Question: What is the value of this measurement?
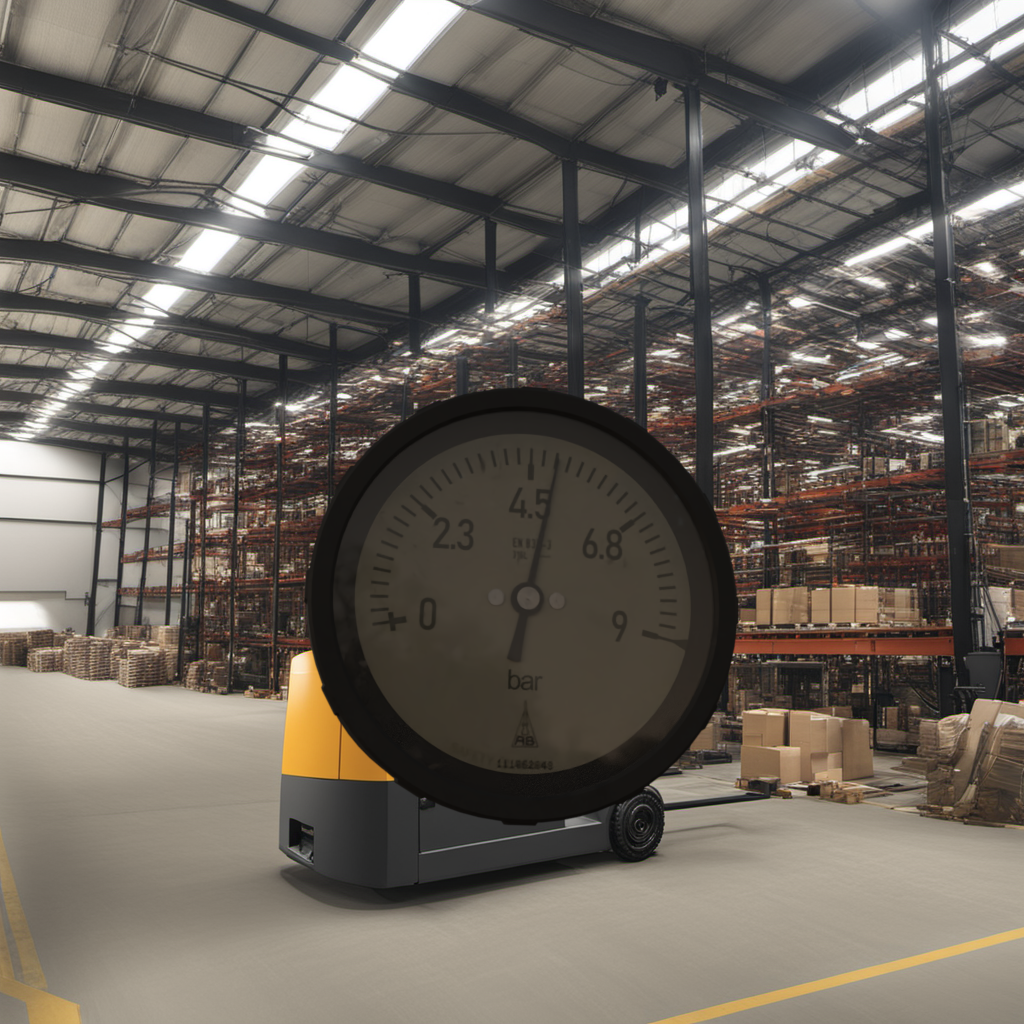
Answer: The result is 4.97
Question: What is the value range of the measurement in the image?
Answer: The range is from 0 to 9
Question: What is the minimum and maximum value range of this measurement?
Answer: The minimum value is 0 and the maximum value is 9